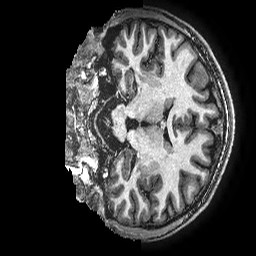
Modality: T1w
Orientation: coronal
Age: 18
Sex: male
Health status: ill
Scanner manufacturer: ge
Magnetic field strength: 3 T
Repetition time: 0.00766 s
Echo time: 0.003476 s